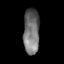
Tissue: skin
Cell type: Epithelial cells
Senescence score: 0.2171
Nuclear area (px): 713
Mean DAPI intensity: 114.339